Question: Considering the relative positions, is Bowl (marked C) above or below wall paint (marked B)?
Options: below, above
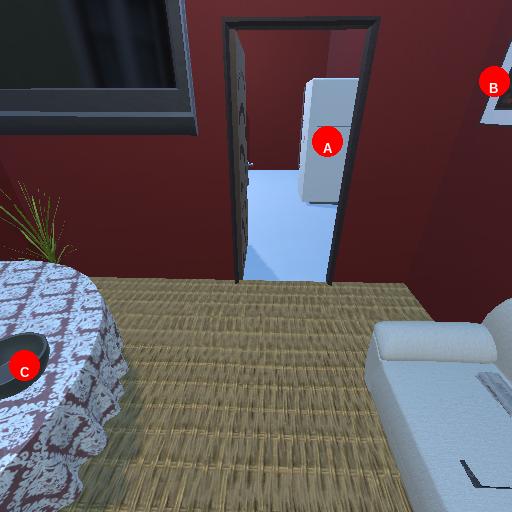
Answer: below